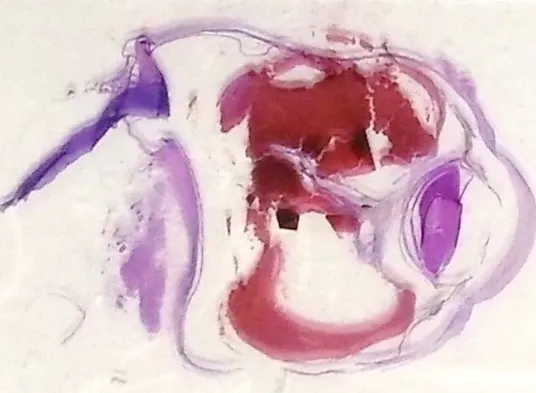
Histologic section of the right eye showing hyphema and posterior synechiae, completely closed angles, and total retinal detachment and massive subretinal hemorrhage.
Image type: pathology (h&e)